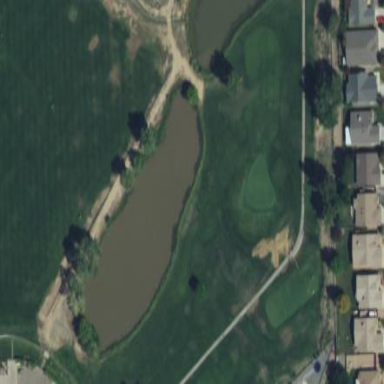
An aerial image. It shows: Water hazard in golf course. The hazard is natural water feature.